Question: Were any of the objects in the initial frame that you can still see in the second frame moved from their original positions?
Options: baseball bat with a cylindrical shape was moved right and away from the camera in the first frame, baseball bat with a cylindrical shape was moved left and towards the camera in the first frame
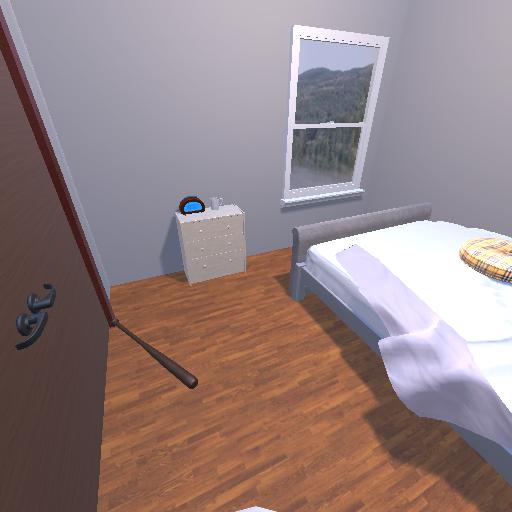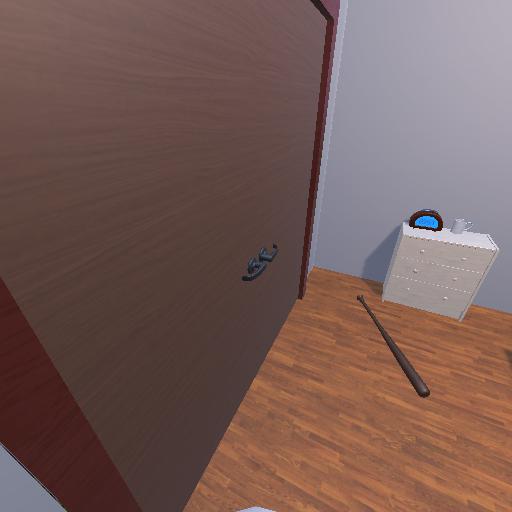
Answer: baseball bat with a cylindrical shape was moved right and away from the camera in the first frame